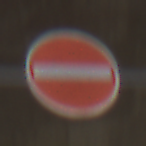
Verkehrszeichen: VerbotDerEinfahrt
Umgebung: Roofed, Special
Tageszeit: Midday
Wetter: Overcast
Licht: Natural
Jahreszeit: NotSpecified
Kontrast: MediumContrast